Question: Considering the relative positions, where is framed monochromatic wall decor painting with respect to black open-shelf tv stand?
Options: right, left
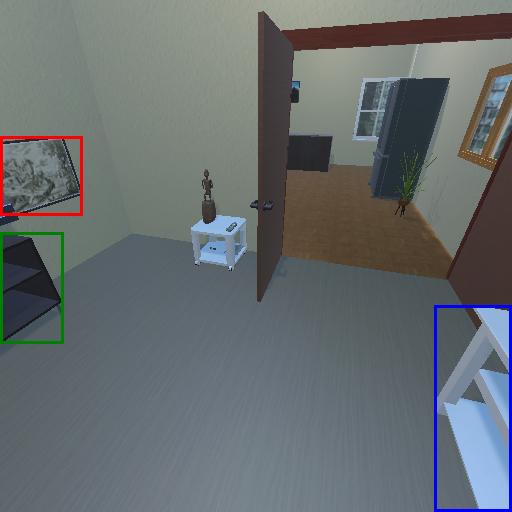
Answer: right